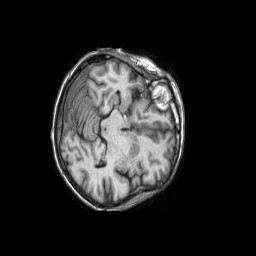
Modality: T1w
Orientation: axial
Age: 68
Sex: female
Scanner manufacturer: philips
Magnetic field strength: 1.5 T
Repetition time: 0.007268 s
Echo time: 0.00332 s